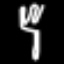
Label: fork